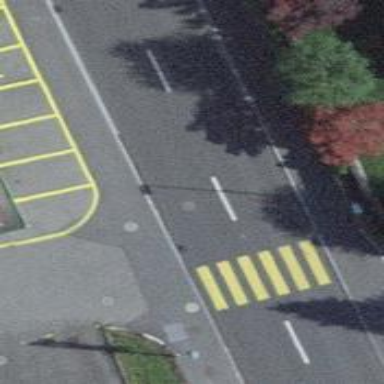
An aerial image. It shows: Marked crossing on the road.